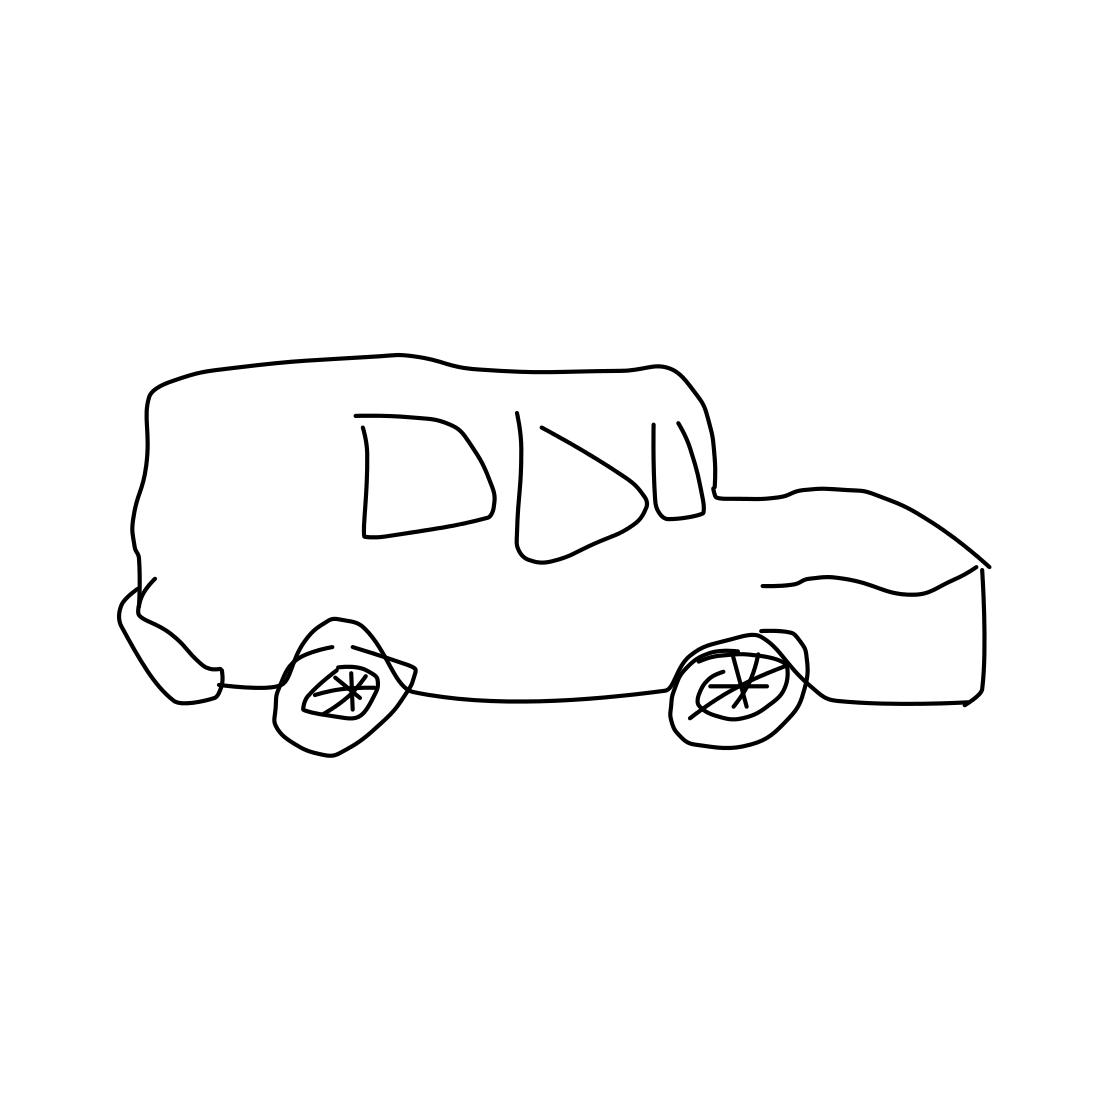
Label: suv